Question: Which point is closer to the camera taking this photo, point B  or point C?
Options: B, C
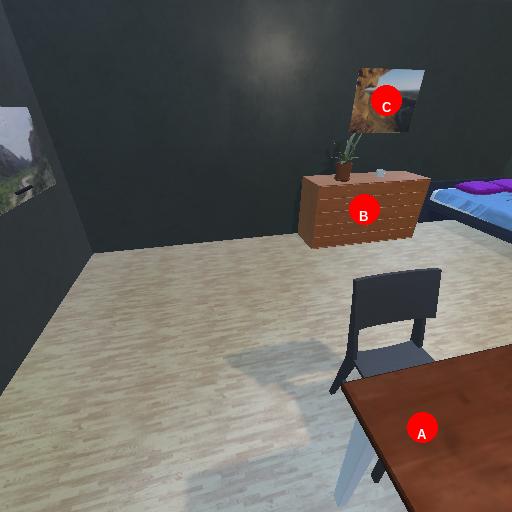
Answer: B